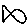
Label: fish